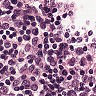
Metastatic tissue present: yes